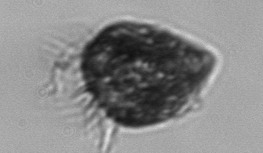
Label: Strombidium_morphotype2